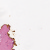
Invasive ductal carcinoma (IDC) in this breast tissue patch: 0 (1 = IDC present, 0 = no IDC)